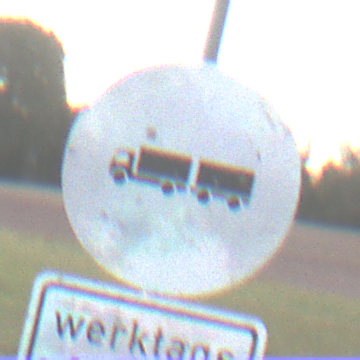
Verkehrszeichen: VerbotLastkraftwagenMitAnhaenger
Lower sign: ZeitangabenMitBeschraenkungAufWochentage7
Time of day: SunriseSunset
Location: Outdoor (Nature)
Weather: PartlyCloudy
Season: NotSpecified
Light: Natural